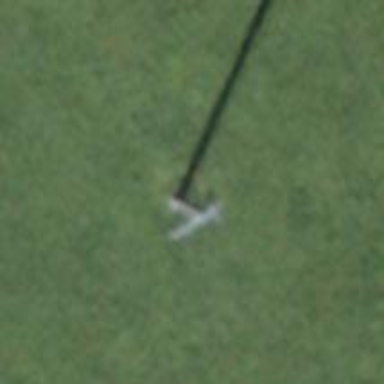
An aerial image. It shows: Pylon used for aerialway.